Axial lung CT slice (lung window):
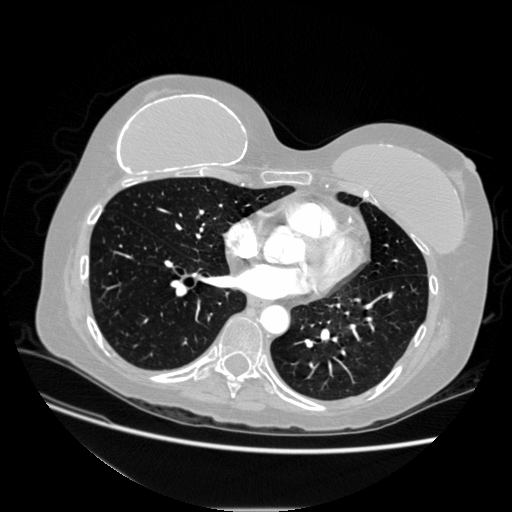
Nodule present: no